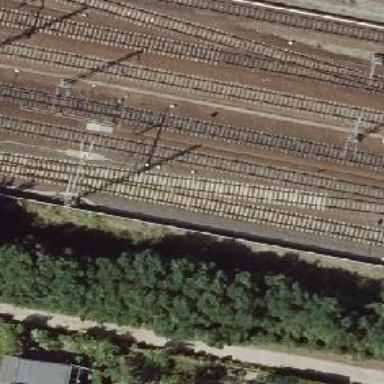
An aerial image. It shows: Railway signal.